Field crop: tomato
Growth stage: 2
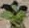
Species: solanum